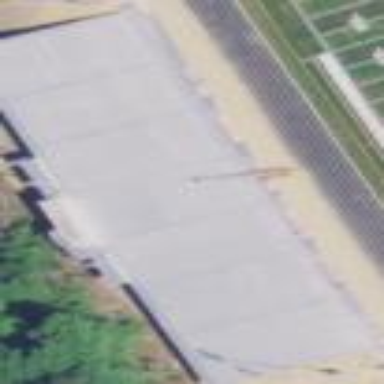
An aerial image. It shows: Bleachers on leisure land.